Question: When starting Spreadsheet or Doc add-ons I've obtained from the add-on stores, I see an animated progress toast at the bottom of the window:

That doesn't show up for my own add-ons, so I'm guessing that it's not placed by the add-on framework, but is something under the control of the add-on itself. The <URL> that would apply, either.
How can my add-on trigger this toast during initialization?
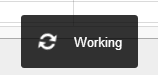
Answer: That progress indicator actually is placed by the add-on framework, for true add-ons. (As opposed to contained scripts using the add-on menus.)
It is not under control of your script.